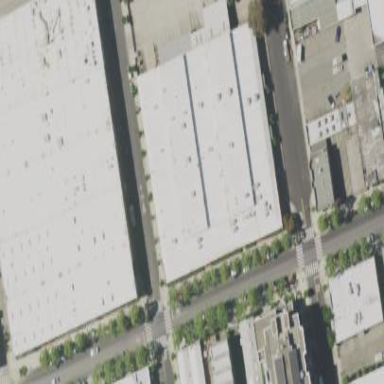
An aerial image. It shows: Warehouse.